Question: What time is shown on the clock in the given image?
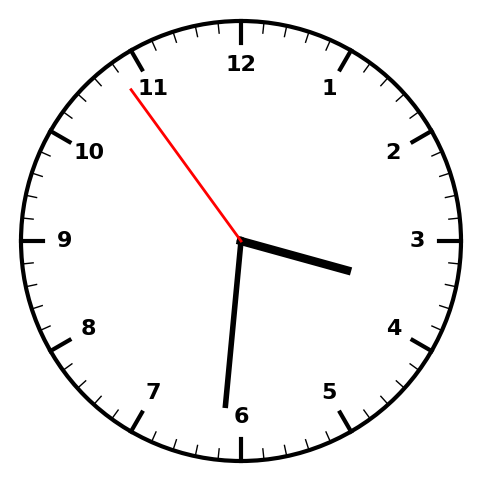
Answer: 03:30:54